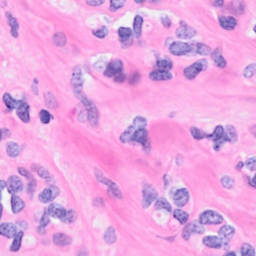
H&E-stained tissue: Breast